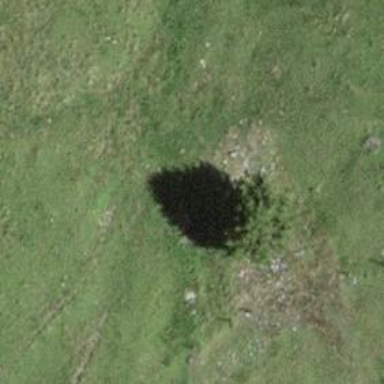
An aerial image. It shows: Single tag "natural: tree."